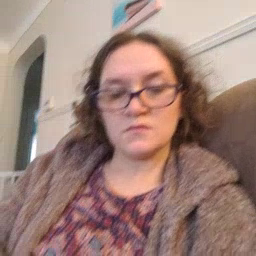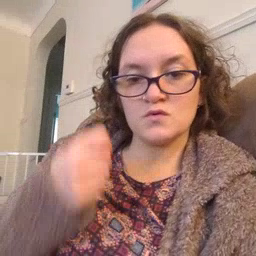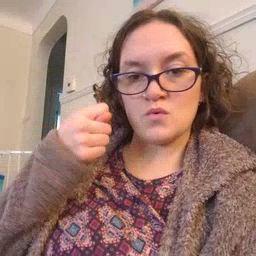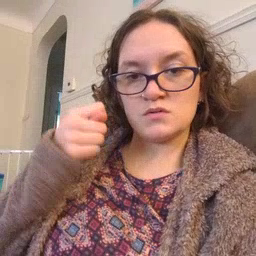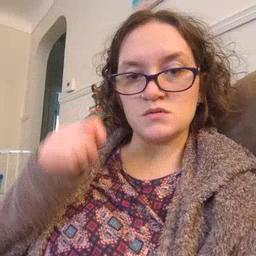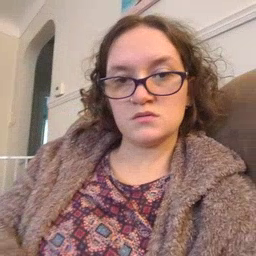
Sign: toy